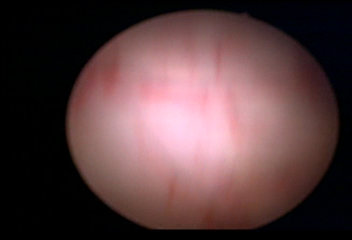
Modality: WLC
Class: Normal mucosa
Bladder cancer association: No